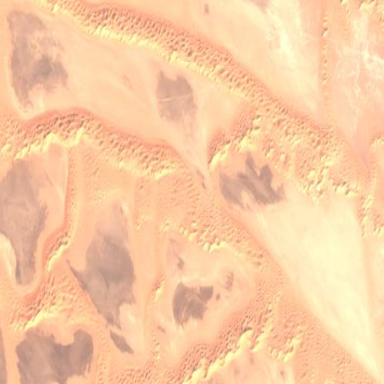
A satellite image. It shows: Dune in its natural state.